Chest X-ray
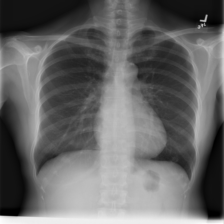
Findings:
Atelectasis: negative
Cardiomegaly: negative
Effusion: negative
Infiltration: positive
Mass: negative
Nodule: negative
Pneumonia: negative
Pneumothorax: negative
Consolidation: negative
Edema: negative
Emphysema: negative
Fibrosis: negative
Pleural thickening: negative
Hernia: negative